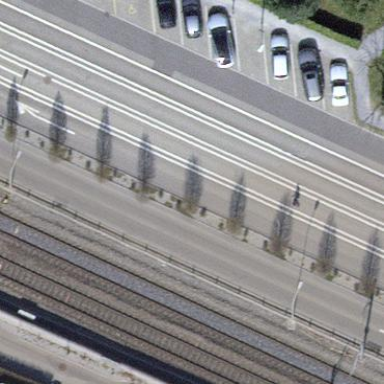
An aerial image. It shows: Waiting area at ferry platform for public transport.